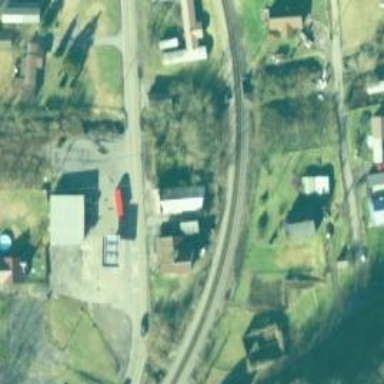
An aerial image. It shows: Post office.